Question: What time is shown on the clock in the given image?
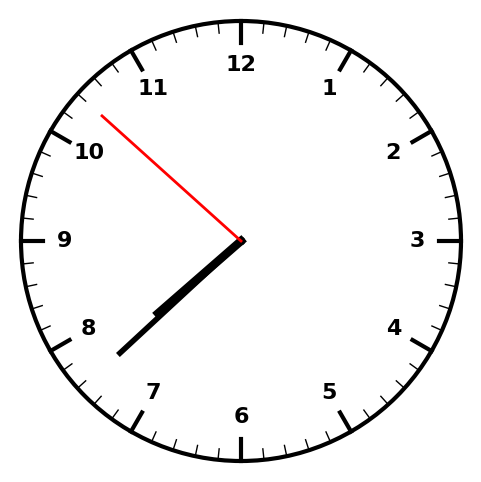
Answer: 07:37:52